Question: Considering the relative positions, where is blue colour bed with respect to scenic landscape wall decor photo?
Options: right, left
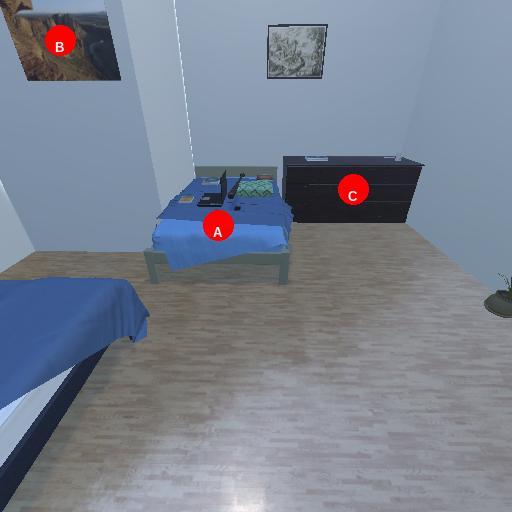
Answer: right